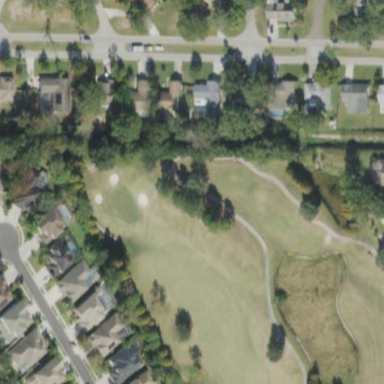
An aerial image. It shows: Scenic golf fairway.